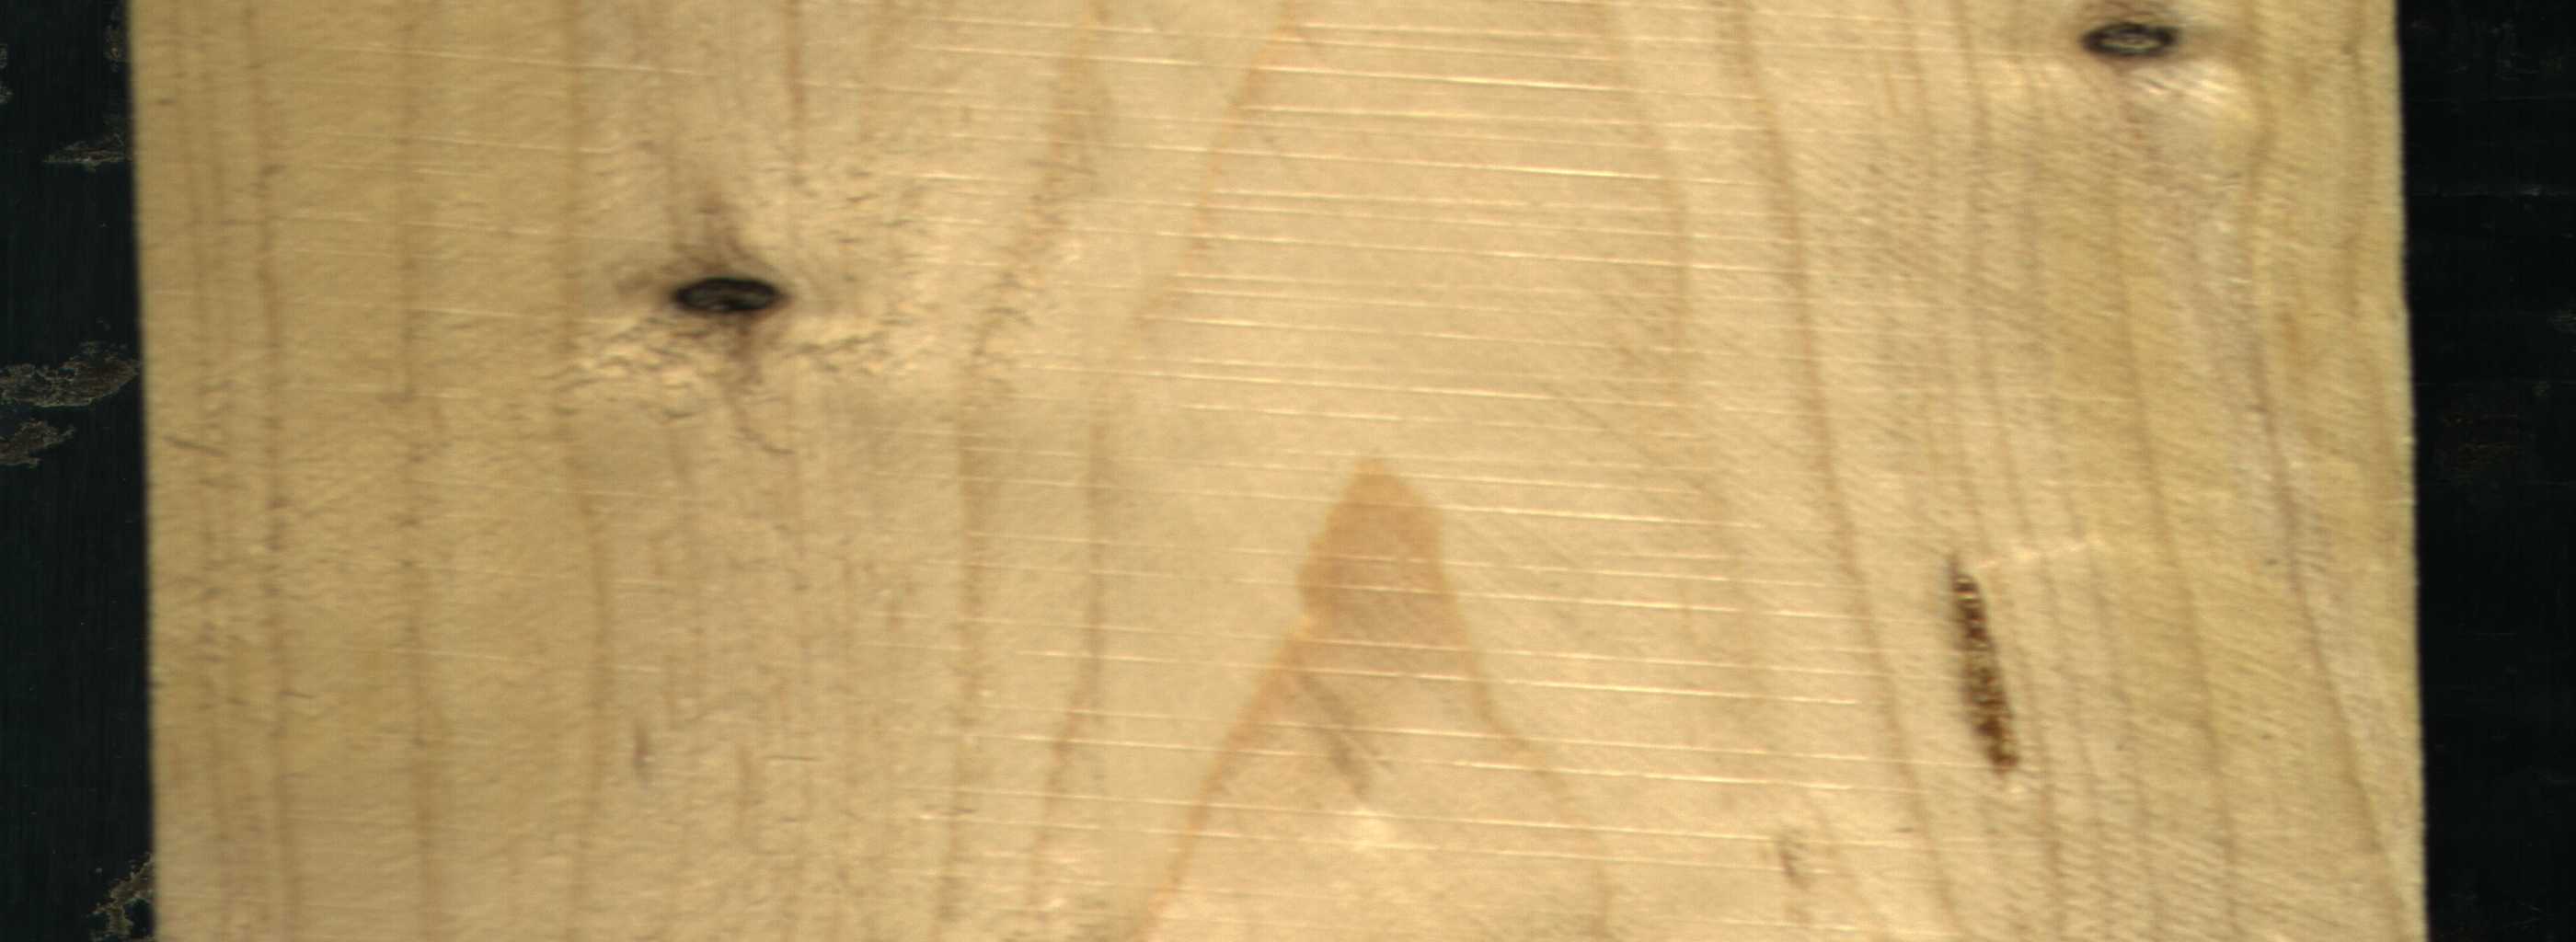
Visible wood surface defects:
resin
Dead_Knot
Dead_Knot